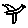
Label: bird